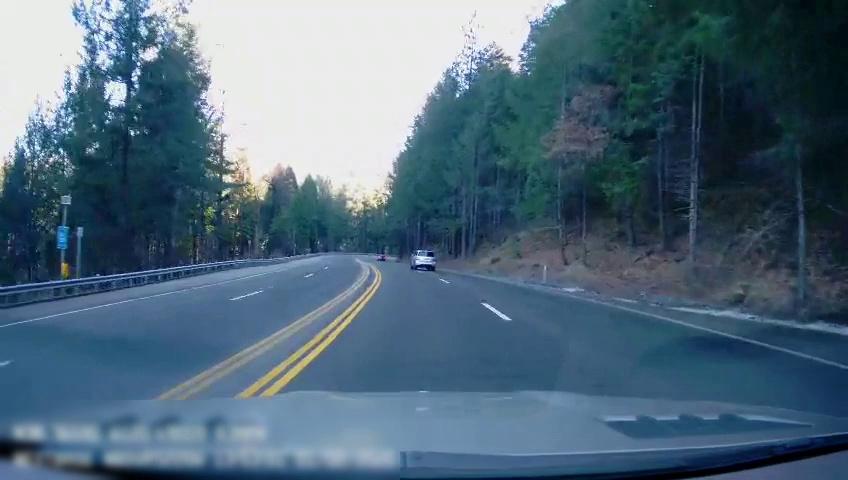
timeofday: Day
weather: Sunny
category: Drivable Space
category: Vehicles | Car
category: Vehicles | SUV
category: Lanes | Current Lane
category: Lanes | Alternate Lane
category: Lanes | Current Lane
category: Lanes | Alternate Lane
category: Lanes | Opposite Lane
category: Lanes | Opposite Lane
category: Lanes | Opposite Lane
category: Lanes | Opposite Lane
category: Traffic | Signs
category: Traffic | Signs